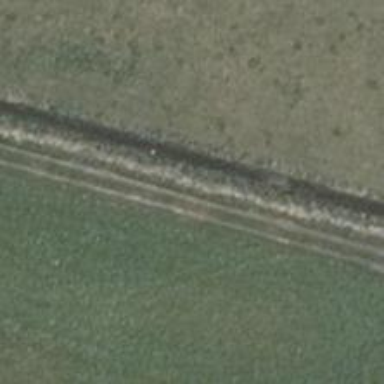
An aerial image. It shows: Track with grade 3 surface.